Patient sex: F
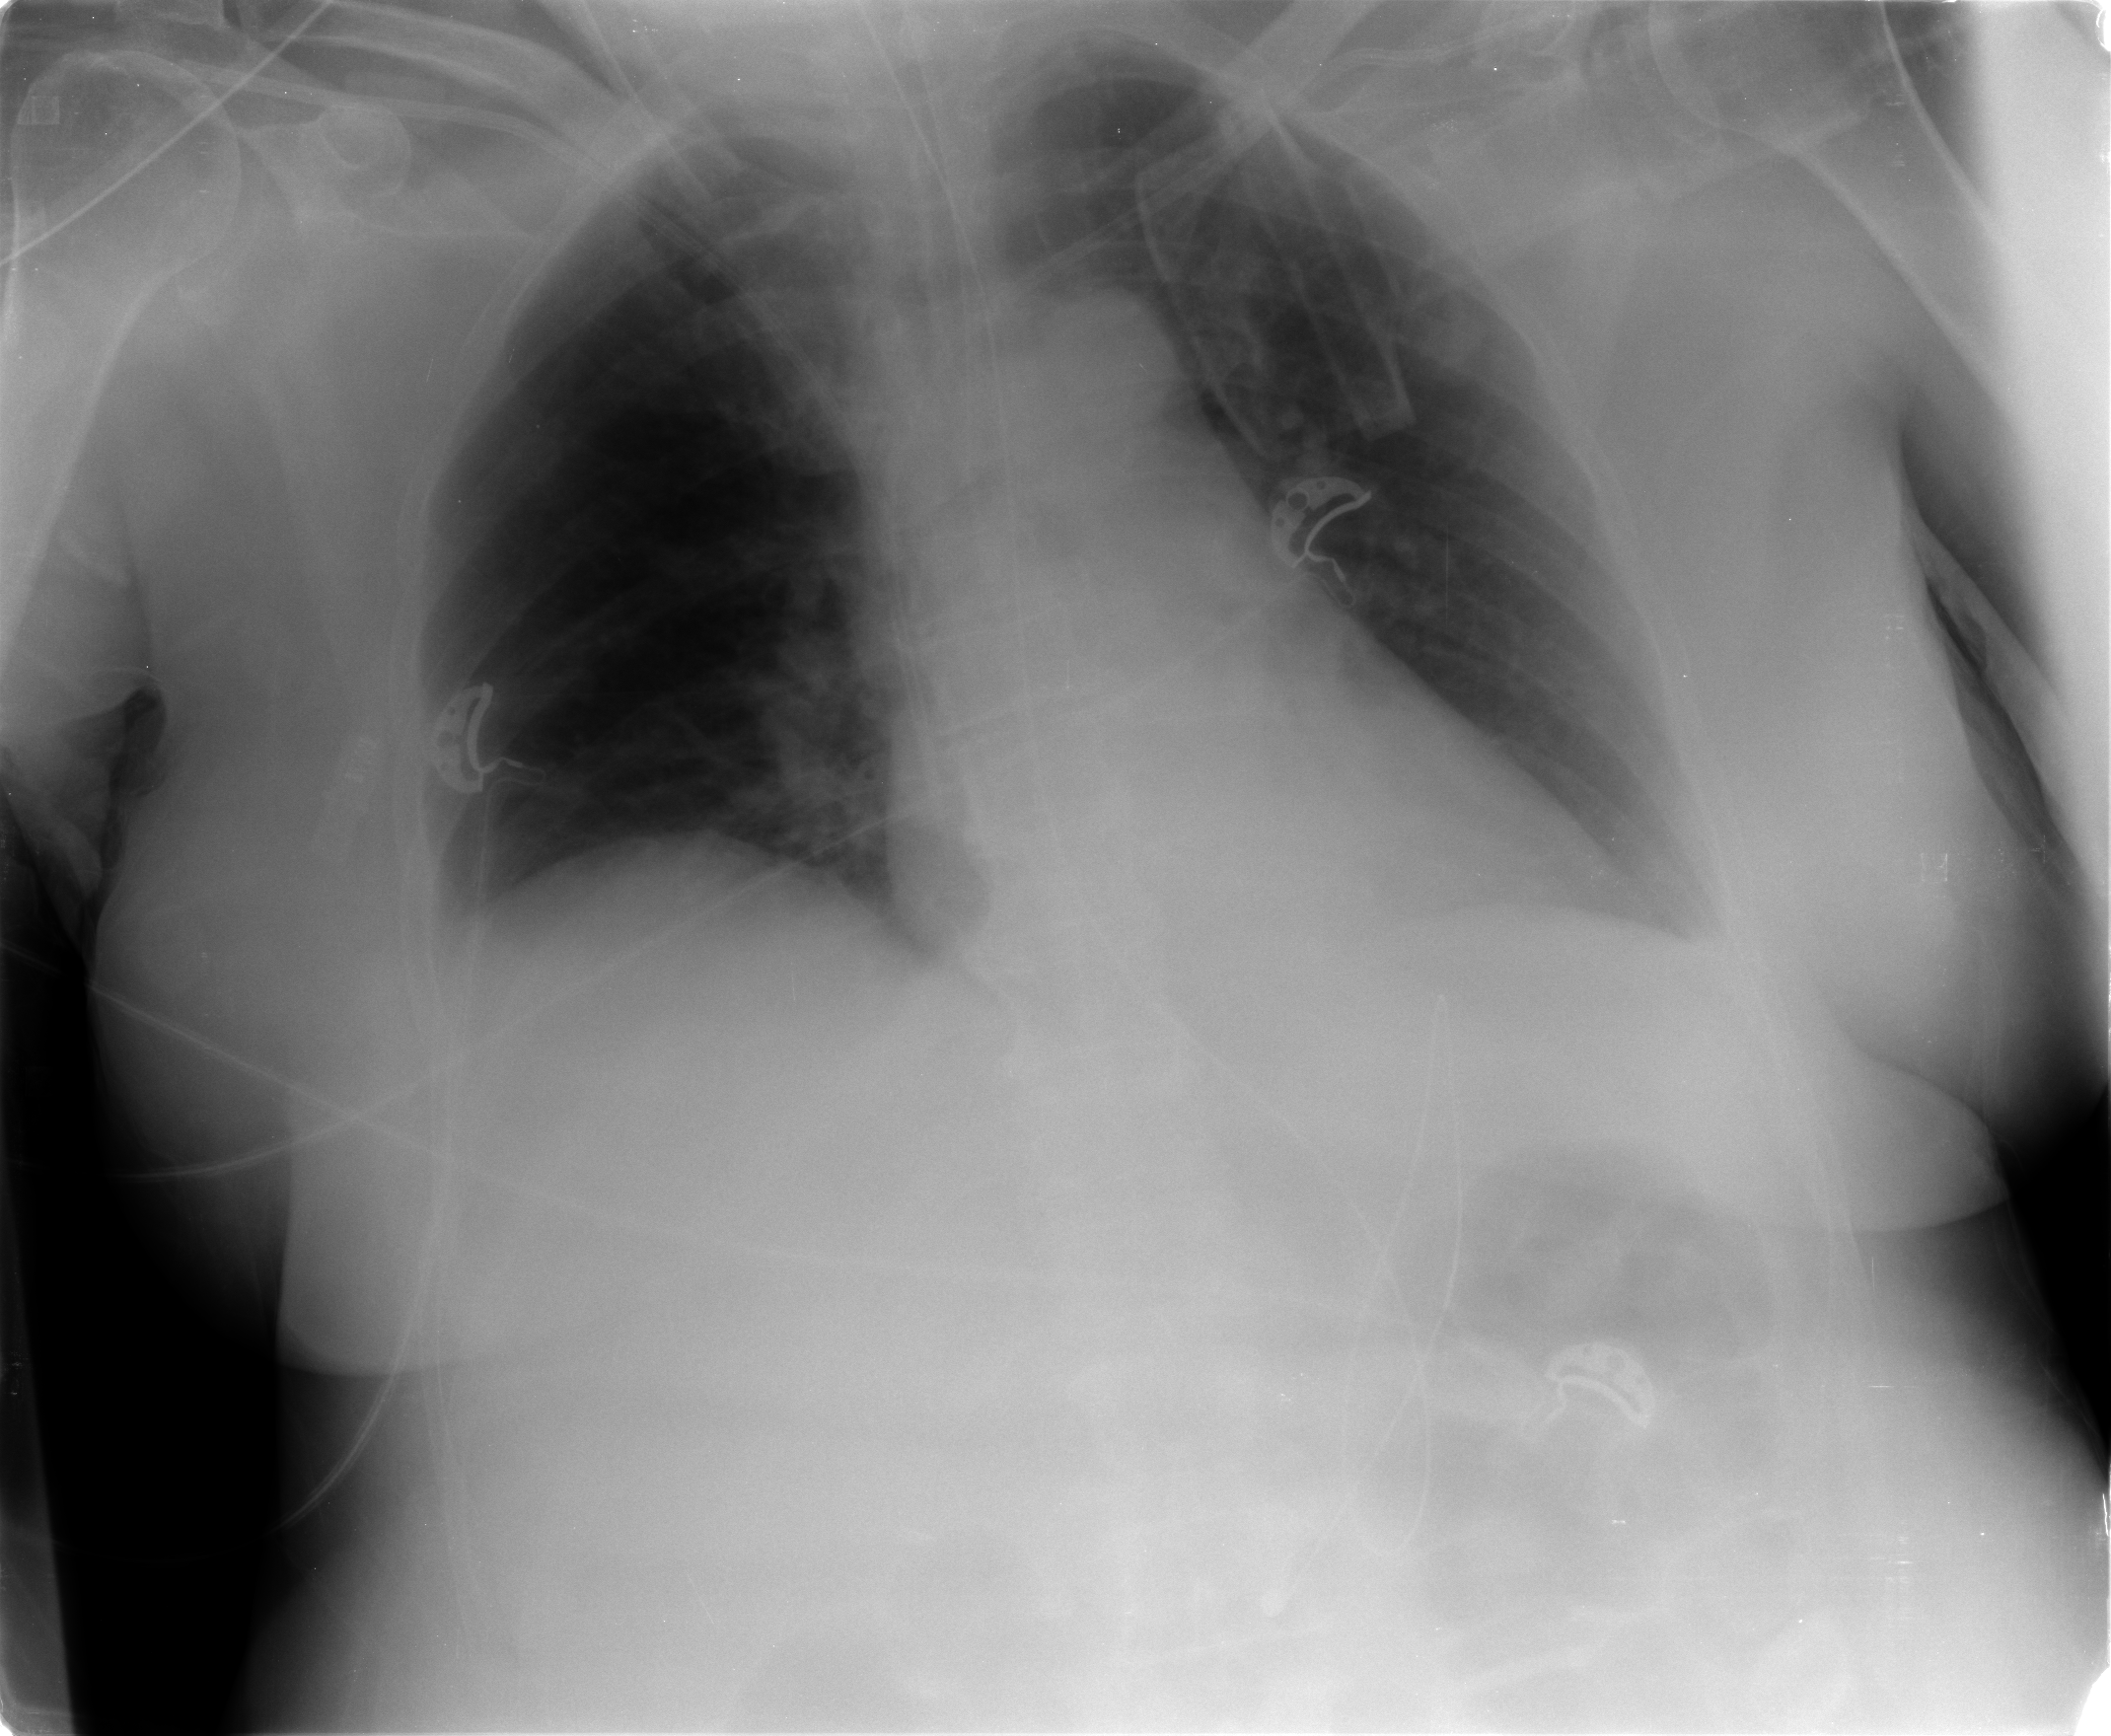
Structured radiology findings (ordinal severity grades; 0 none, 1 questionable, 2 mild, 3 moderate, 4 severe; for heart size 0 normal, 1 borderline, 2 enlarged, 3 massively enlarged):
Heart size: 1
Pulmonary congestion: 1
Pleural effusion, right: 1
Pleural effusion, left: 1
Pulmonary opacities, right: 0
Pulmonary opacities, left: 0
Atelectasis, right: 0
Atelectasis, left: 0